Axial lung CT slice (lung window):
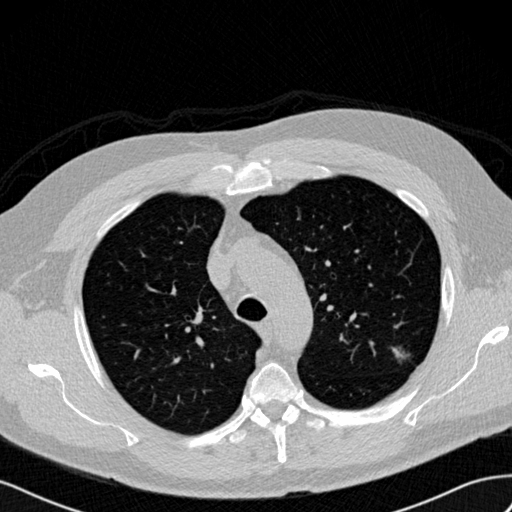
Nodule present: yes
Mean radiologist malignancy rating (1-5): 3.667